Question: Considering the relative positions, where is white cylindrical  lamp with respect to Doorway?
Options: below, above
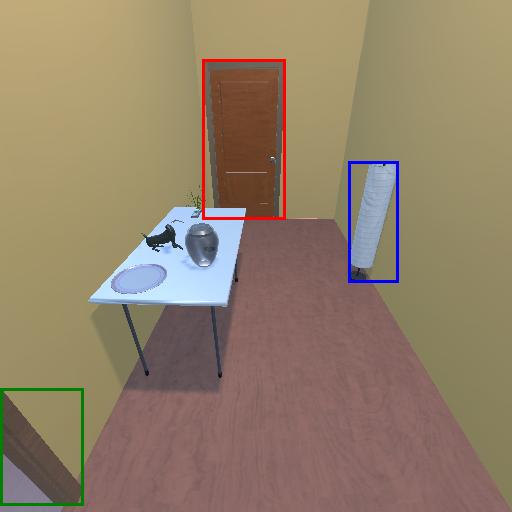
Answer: below